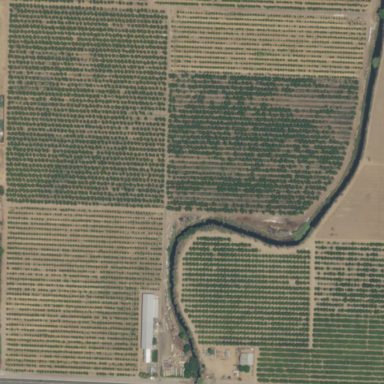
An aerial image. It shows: Vineyard.